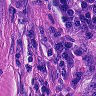
Metastatic tissue present: yes